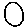
Label: circle